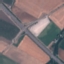
Land use / land cover: Highway